Interaction volume radius: 10 \u00c5
Interaction volume height: 20 \u00c5
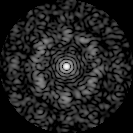
Disorder parameter: 0.7587